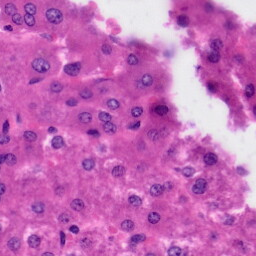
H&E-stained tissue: Liver